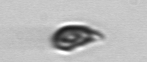
Label: Cryptophyta